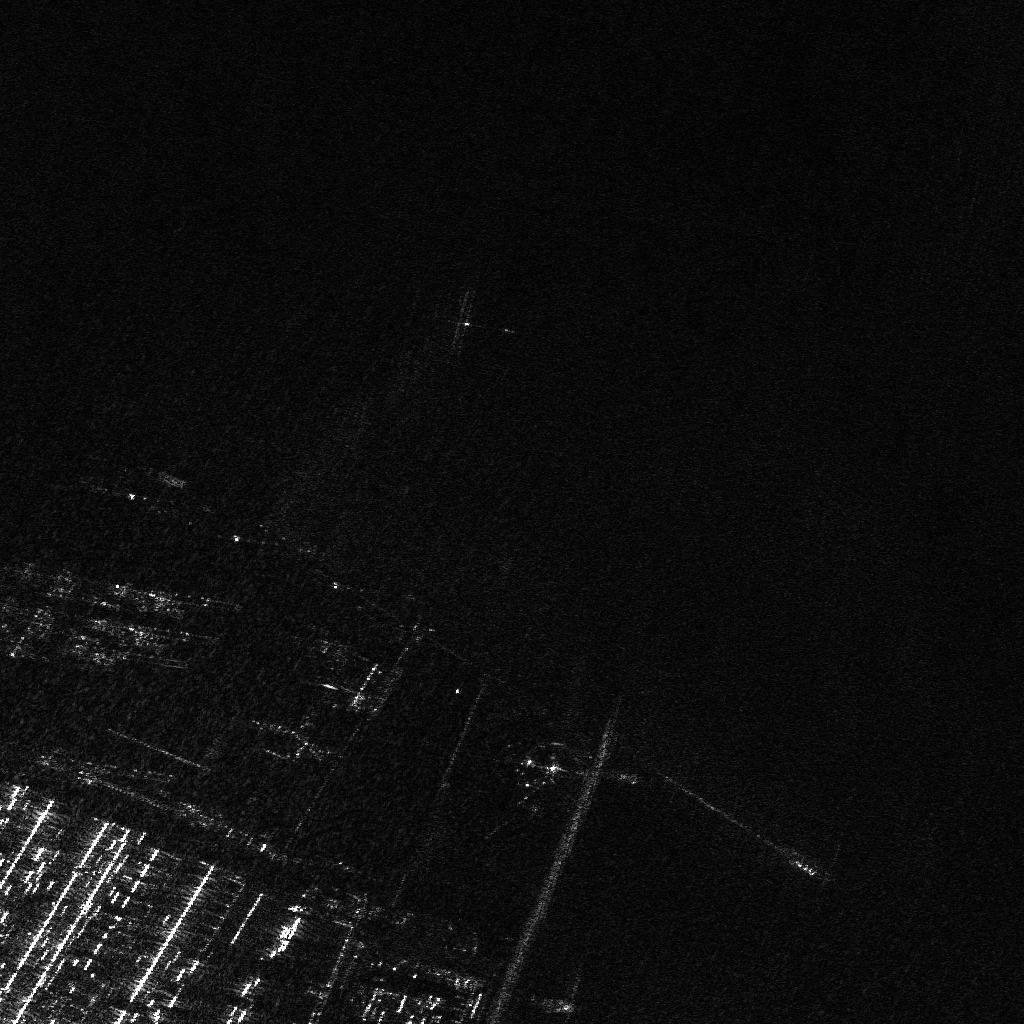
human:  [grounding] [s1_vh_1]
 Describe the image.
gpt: In the satellite image, there is  <ref>1 medium container </ref> <box>[[51, 97, 55, 99, 10]]</box> located at bottom.